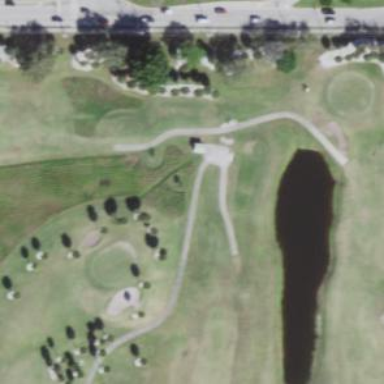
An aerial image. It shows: Service road used as golf cart path.